Question: This is so weird.
The best way is to show you a picture:

I've not set any theme or anything like that, so the default one should be used...
Any idea?
Edit: An android 4.2 emulator.
'''
<application
android:allowBackup="true"
android:icon="@drawable/ic_launcher"
android:label="@string/app_name"
android:theme="@style/AppTheme" >
<activity
android:name="es.triiui.myapp.MainActivity"
android:label="@string/app_name" >
<intent-filter>
<action android:name="android.intent.action.MAIN" />
<category android:name="android.intent.category.LAUNCHER" />
</intent-filter>
</activity>
<activity
android:name="es.triiui.myapp.Activity_EditDetails"
android:label="@string/title_activity_activity__edit_details" >
</activity>
<activity
android:name="es.triiui.myapp.AddNewEntry"
android:label="@string/title_activity_add_new_entry" >
</activity>
<activity
android:name="es.triiui.myapp.ShowDetails"
android:label="@string/title_activity_show_details" >
</activity>
<activity
android:name="es.triiui.myapp.Setpassword"
android:label="@string/title_activity_setpassword" >
</activity>
</application>
'''
(values/styles.xml) is:
'''
<resources>
<style name="AppBaseTheme" parent="android:Theme.Light">
</style>
<style name="AppTheme" parent="AppBaseTheme">
<!-- All customizations that are NOT specific to a particular API-level can go here. -->
</style>
</resources>
'''
(values-ca/styles.xml) is:
'''
<resources>
<style name="AppBaseTheme" parent="android:Theme.Light">
</style>
<style name="AppTheme" parent="AppBaseTheme">
<!-- All customizations that are NOT specific to a particular API-level can go here. -->
</style>
</resources>
'''
Both are exactly the same.
Any idea?
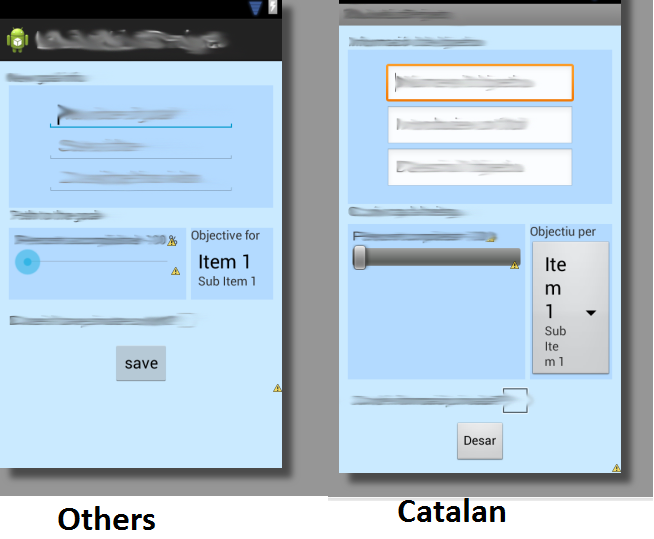
Answer: Those XML resources you posted are wrong.
In general, themes go in 'themes.xml' (but that shouldn't matter since they're just a style) but more importantly, you don't have a closing '</resources>' tag (copy/paste error?), nor a namespace definition ('xlmns' attribute on '<resources>').
Both of these should trigger AAPT errors (the missing close tag definitely, the namespace, I'm not sure about - it definitely triggers an Android Lint error!).
Try removing the 'values-ca/styles.xml' file. It will default to 'values/styles.xml' and you shouldn't see any visual changes.